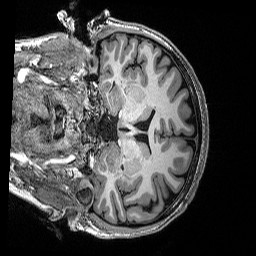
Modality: T1w
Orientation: coronal
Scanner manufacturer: siemens
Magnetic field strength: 3 T
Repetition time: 2.53 s
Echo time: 0.0033 s